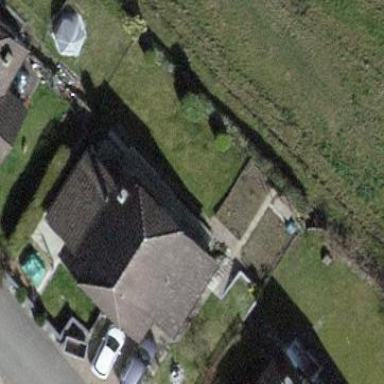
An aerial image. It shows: Simple house.